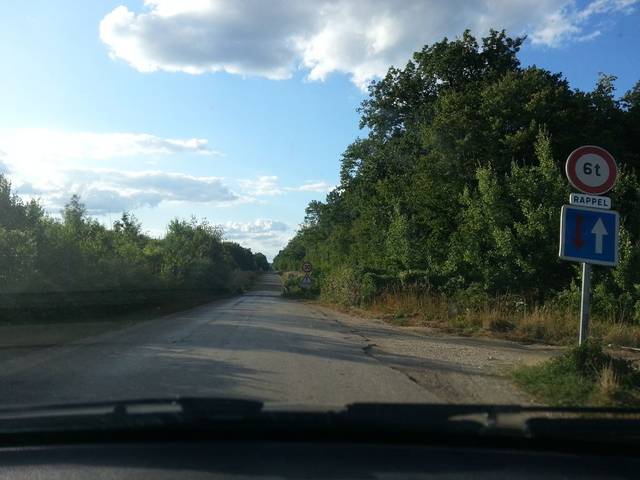
Region: France
Coordinates: 46.759, 4.777